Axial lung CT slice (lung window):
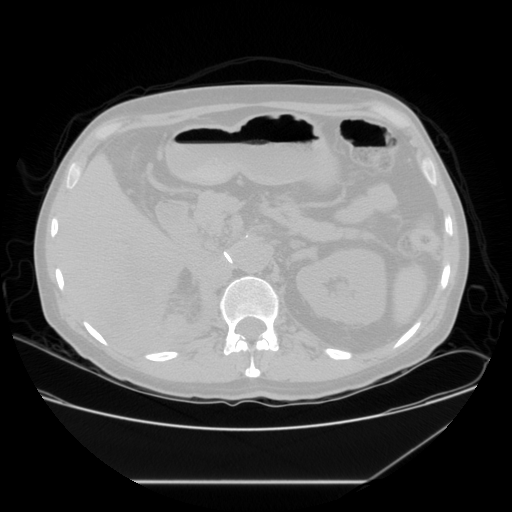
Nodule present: no